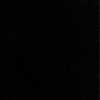
Label: dusty